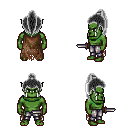
a pixel art fantasy rpg character, male body template, orc, green skin, brown tattered cape, metal pants, gray long topknot hairstyle, dagger, four views (front, back, left, right), 2x2 character sprite sheet, small pixel art, hard edges, no anti-aliasing